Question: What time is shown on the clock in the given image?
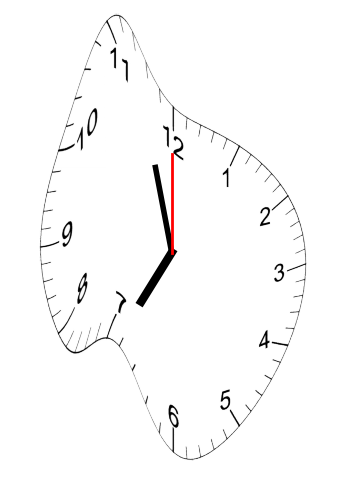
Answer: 06:57:00